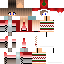
A female human skin with medium skin, wearing brown long hair dressed in a red hoodie and brown pants, featuring a closed mouth.